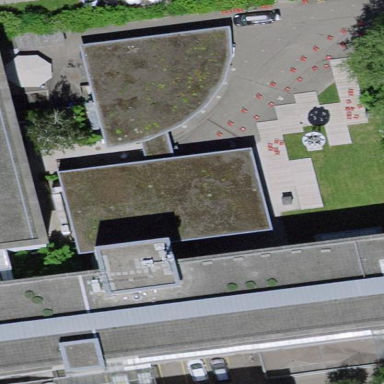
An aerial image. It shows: Museum housed in building.